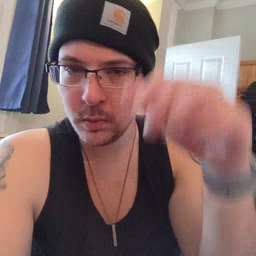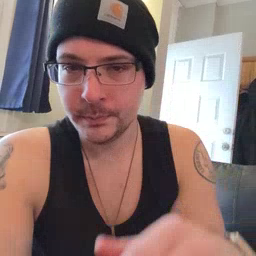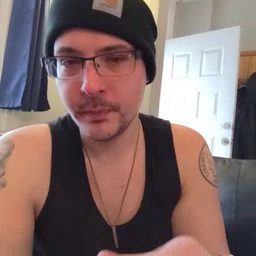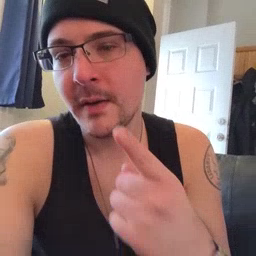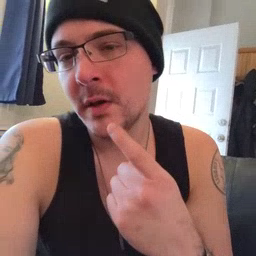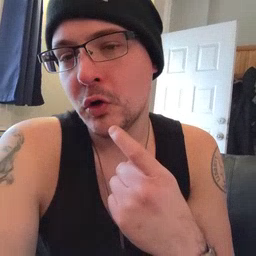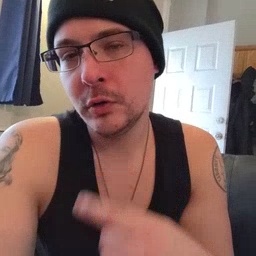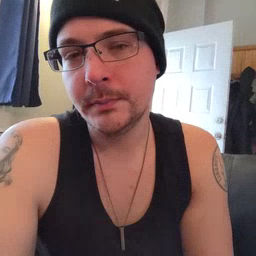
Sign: finger